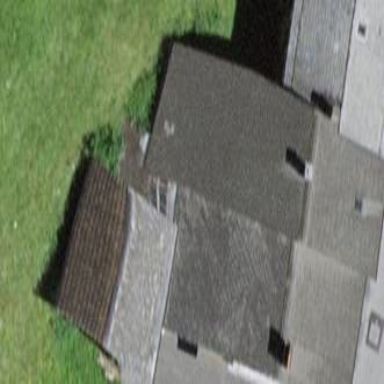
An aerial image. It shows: Historic building.